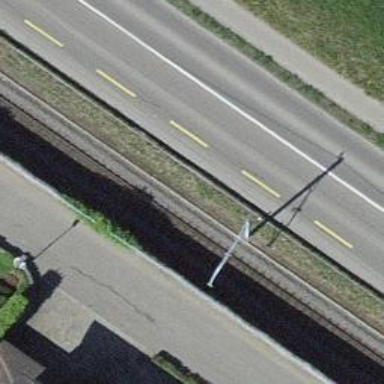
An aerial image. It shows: Tram railway with one track. The railway is electrified with contact lines.